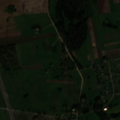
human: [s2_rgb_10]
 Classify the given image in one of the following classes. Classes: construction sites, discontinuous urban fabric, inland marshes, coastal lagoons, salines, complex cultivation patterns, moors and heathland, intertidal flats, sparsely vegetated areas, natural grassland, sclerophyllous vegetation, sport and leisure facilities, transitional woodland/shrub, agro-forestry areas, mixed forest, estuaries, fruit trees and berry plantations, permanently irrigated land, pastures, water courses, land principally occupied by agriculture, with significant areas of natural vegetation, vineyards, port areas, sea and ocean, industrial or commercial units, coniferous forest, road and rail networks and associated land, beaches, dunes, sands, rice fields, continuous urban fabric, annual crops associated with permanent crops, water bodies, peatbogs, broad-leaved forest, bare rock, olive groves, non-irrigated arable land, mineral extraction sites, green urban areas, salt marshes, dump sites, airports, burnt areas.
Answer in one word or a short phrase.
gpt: discontinuous urban fabric, non-irrigated arable land, complex cultivation patterns, mixed forest